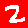
Digit: 2